Question: I"ve a data table (1) below and want the result as in table (2). How can I do this?

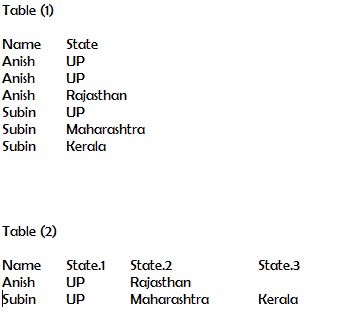
Answer: I'd suggest the following:
- - <URL>- 'State'